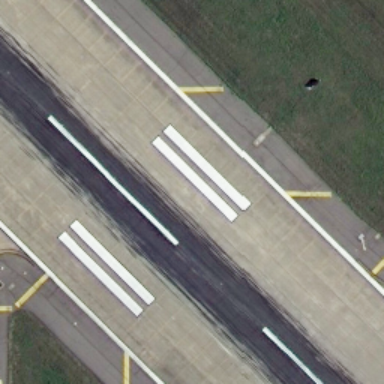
It is a straight runway with some mark lines on it .